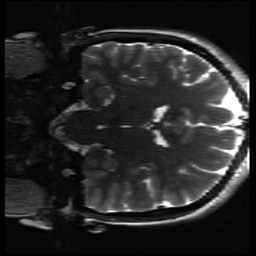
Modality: inplaneT2
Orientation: coronal